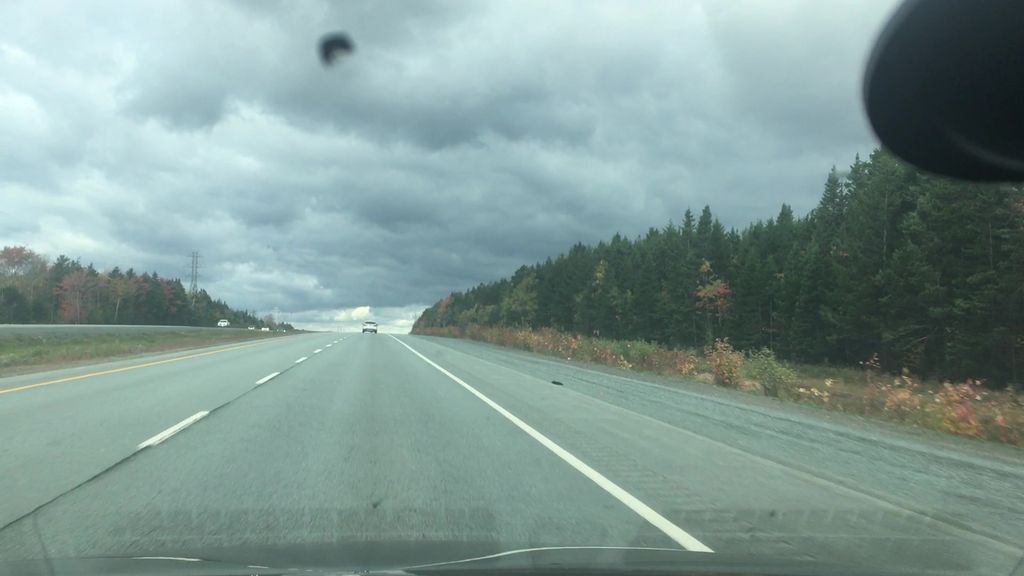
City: halifax